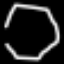
Label: octagon